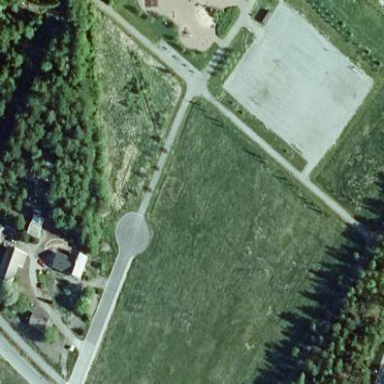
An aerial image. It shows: Pitch area with gravel surface designed for soccer and ice skating.